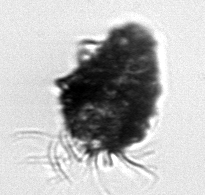
Label: Tintinnopsis